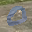
Label: 0